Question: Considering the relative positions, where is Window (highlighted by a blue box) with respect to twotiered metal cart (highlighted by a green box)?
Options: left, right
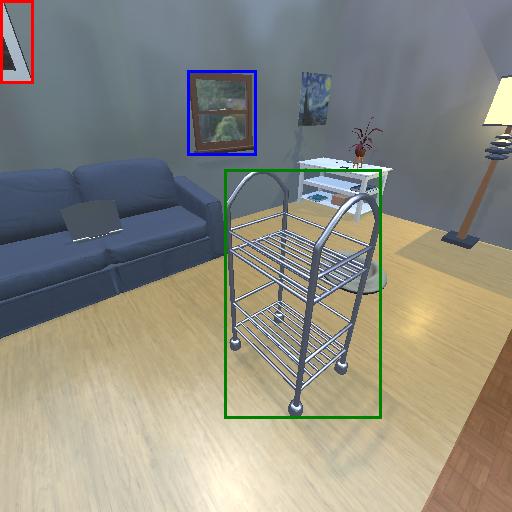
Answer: left